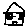
Label: house